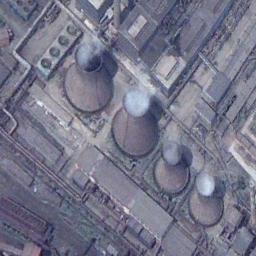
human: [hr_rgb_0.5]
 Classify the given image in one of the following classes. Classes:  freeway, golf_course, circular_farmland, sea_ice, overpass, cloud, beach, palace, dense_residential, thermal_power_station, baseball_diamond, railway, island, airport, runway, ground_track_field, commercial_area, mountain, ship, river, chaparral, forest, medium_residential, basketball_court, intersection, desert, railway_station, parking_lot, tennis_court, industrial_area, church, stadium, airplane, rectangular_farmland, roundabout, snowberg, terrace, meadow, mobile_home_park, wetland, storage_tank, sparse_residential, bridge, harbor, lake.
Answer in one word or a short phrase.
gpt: thermal_power_station